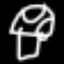
Label: mushroom